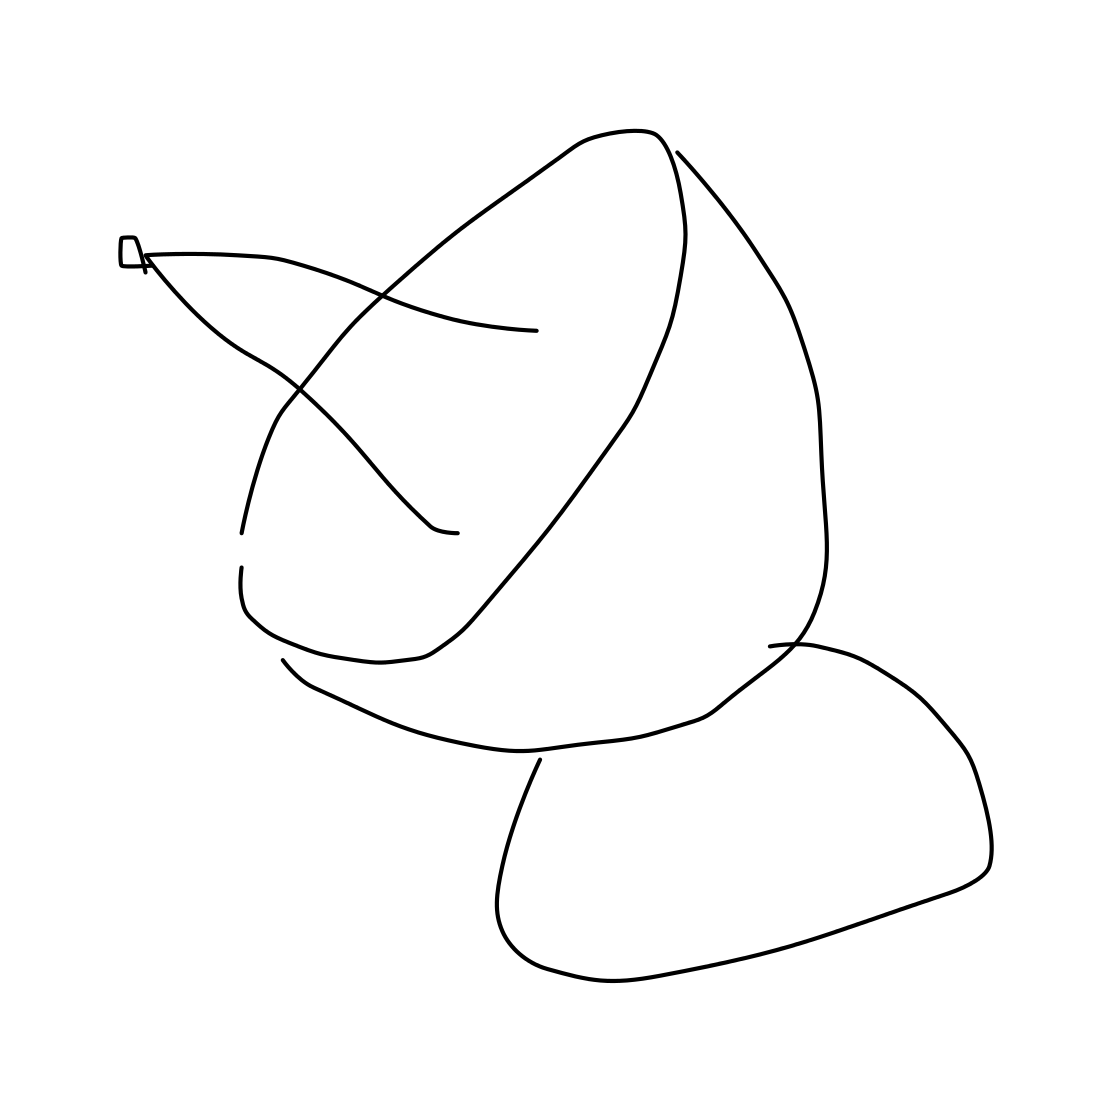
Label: satellite dish